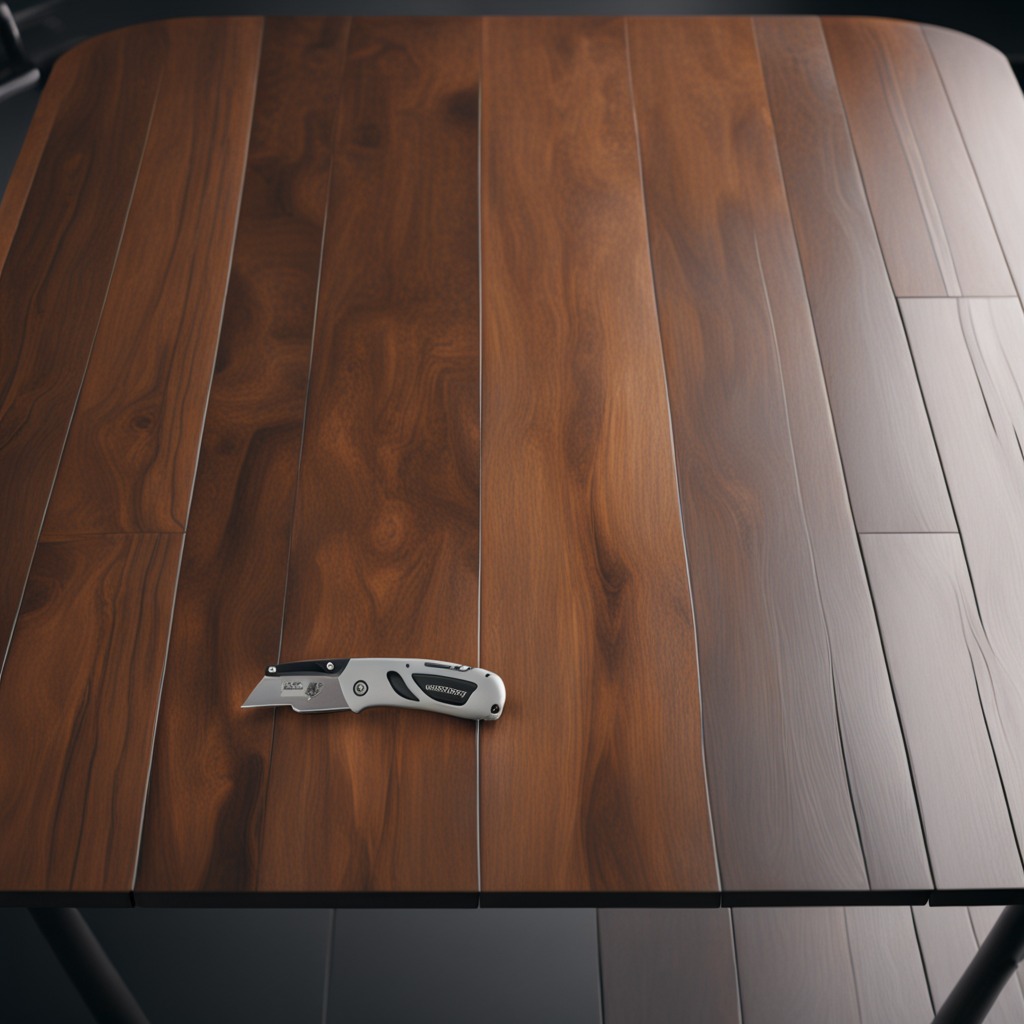
A utility knife lying on an oil-spilled wooden table in a vintage motorcycle garage